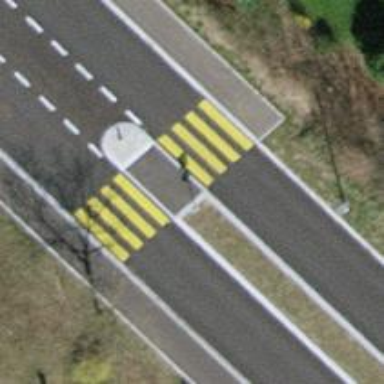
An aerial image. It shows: Marked crossing on footway. The crossing has visible markings.